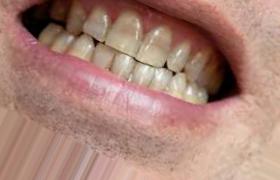
Condition: Tooth Discoloration